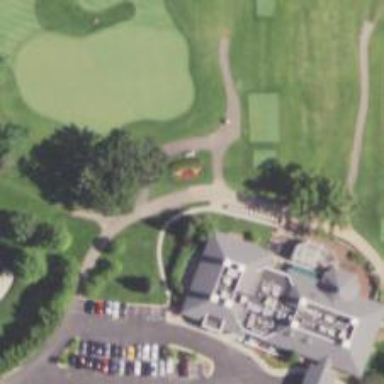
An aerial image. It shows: Pathway for golfing.